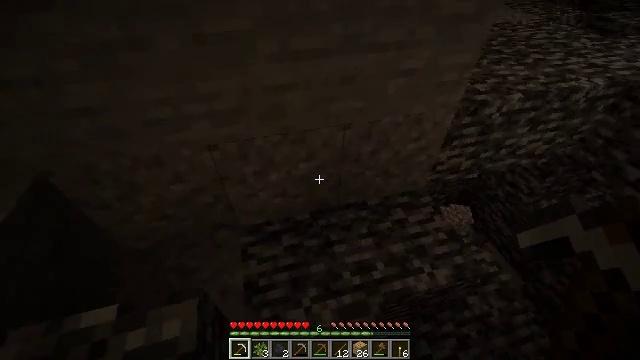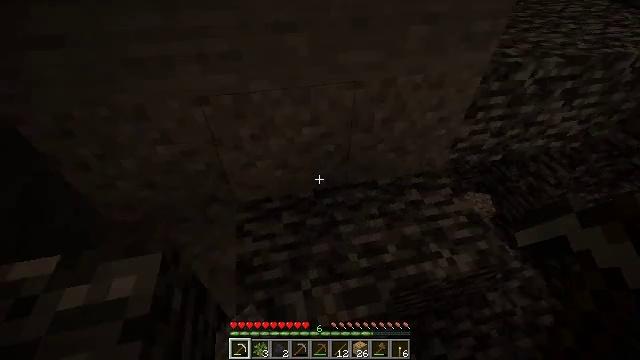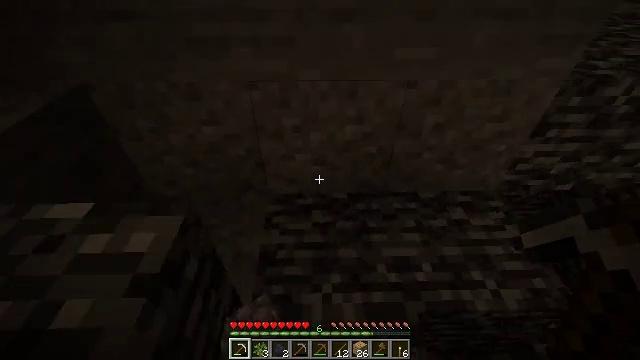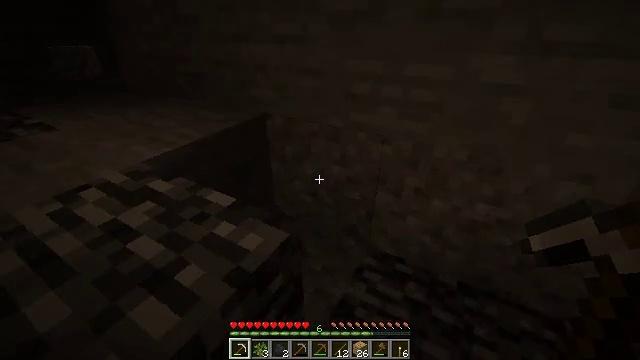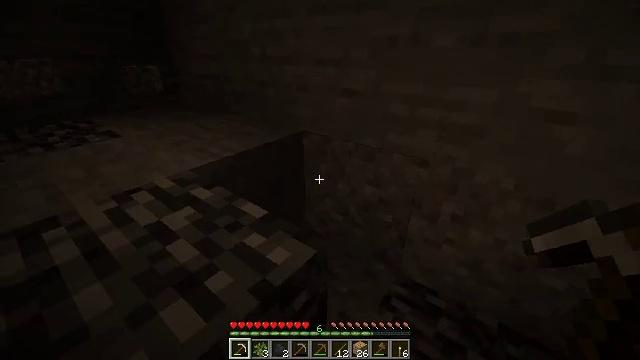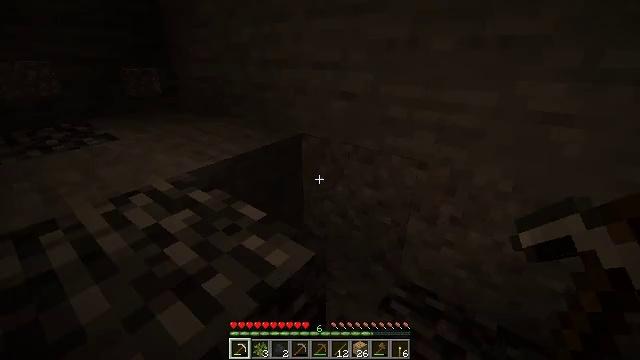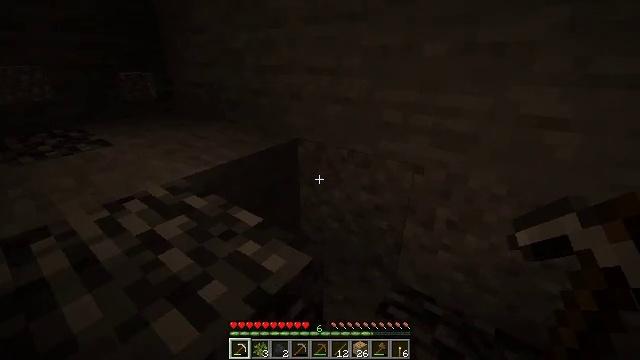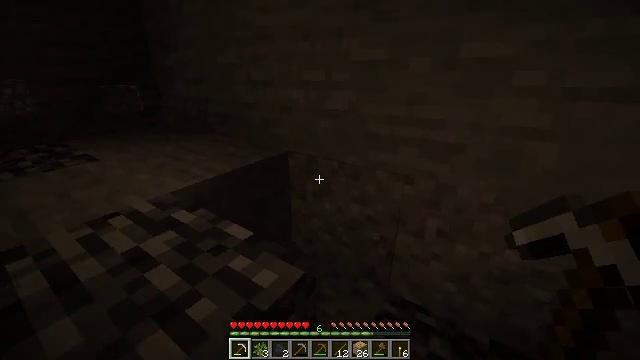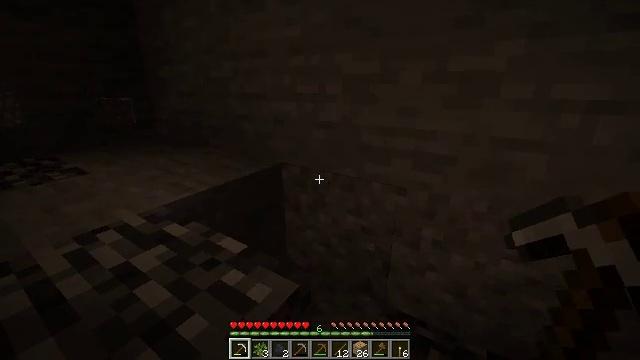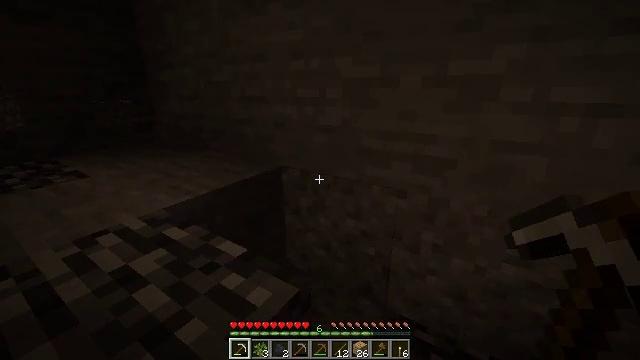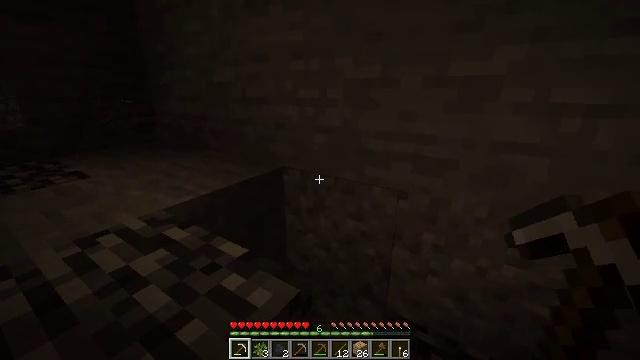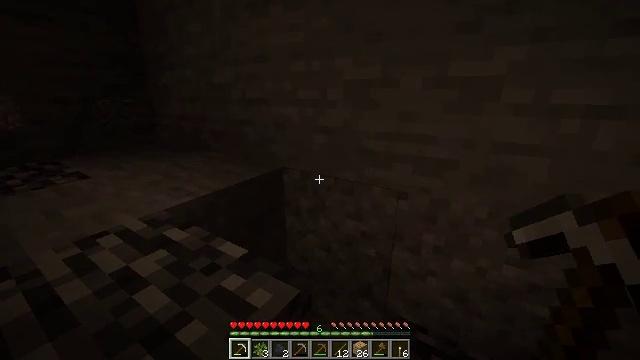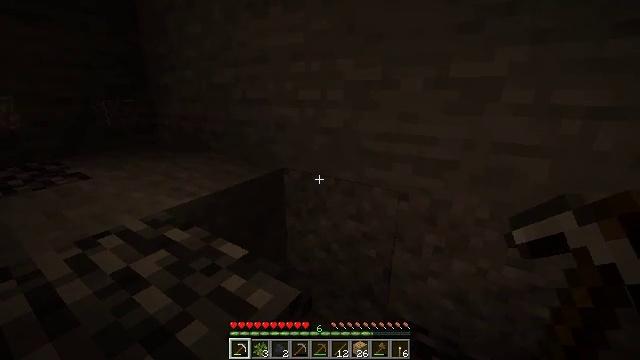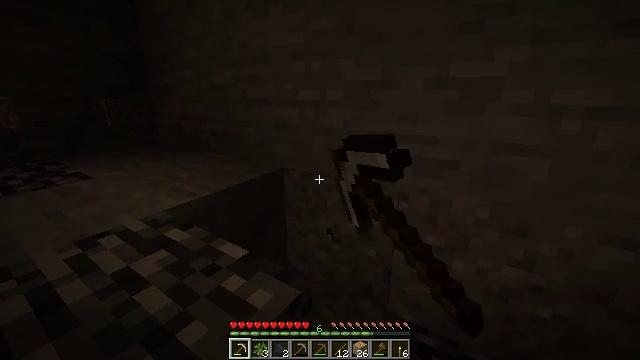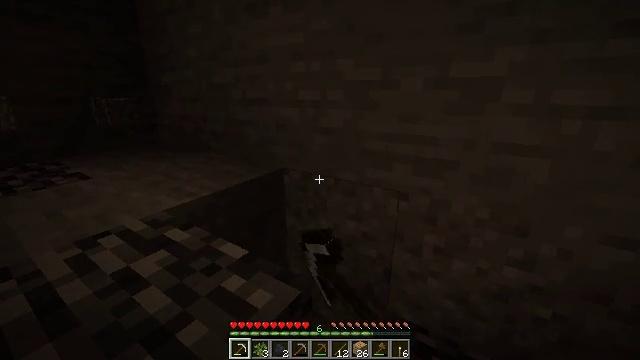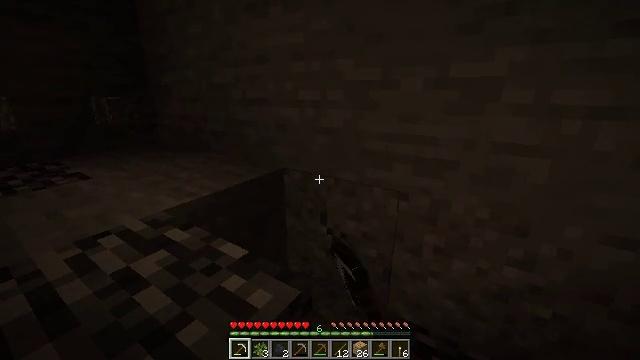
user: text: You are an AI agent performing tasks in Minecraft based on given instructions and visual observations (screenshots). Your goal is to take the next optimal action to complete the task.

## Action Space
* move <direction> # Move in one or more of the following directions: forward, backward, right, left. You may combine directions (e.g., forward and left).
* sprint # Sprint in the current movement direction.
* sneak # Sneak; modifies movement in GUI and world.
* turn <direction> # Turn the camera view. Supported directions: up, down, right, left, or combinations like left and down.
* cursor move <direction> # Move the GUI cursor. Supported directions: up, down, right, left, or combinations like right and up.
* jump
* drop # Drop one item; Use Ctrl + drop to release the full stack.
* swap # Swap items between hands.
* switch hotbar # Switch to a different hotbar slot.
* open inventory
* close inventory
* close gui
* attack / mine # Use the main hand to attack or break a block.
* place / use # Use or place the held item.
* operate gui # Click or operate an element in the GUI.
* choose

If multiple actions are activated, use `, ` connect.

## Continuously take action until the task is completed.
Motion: motion action
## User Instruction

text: Break the gravel block.
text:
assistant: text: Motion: turn left
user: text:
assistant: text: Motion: turn left and up
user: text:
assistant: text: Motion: turn left and up
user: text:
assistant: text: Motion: turn left and up
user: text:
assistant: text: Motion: no_op
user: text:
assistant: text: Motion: turn up
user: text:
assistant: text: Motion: turn right and up
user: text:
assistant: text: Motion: turn right and up
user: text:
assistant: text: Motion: no_op
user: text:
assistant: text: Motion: no_op
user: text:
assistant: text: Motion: no_op
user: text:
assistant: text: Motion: attack / mine
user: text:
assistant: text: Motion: attack / mine
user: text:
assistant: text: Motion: attack / mine
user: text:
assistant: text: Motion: attack / mine
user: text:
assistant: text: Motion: attack / mine
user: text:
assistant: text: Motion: attack / mine
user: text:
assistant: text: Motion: attack / mine
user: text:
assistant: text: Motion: attack / mine
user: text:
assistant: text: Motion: attack / mine
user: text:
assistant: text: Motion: attack / mine
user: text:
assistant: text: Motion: attack / mine
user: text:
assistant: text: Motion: attack / mine
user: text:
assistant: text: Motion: attack / mine
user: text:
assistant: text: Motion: attack / mine
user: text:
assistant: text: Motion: attack / mine
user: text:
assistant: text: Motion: attack / mine
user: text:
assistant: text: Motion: attack / mine
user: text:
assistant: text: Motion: attack / mine
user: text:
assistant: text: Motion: turn down, attack / mine